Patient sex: M
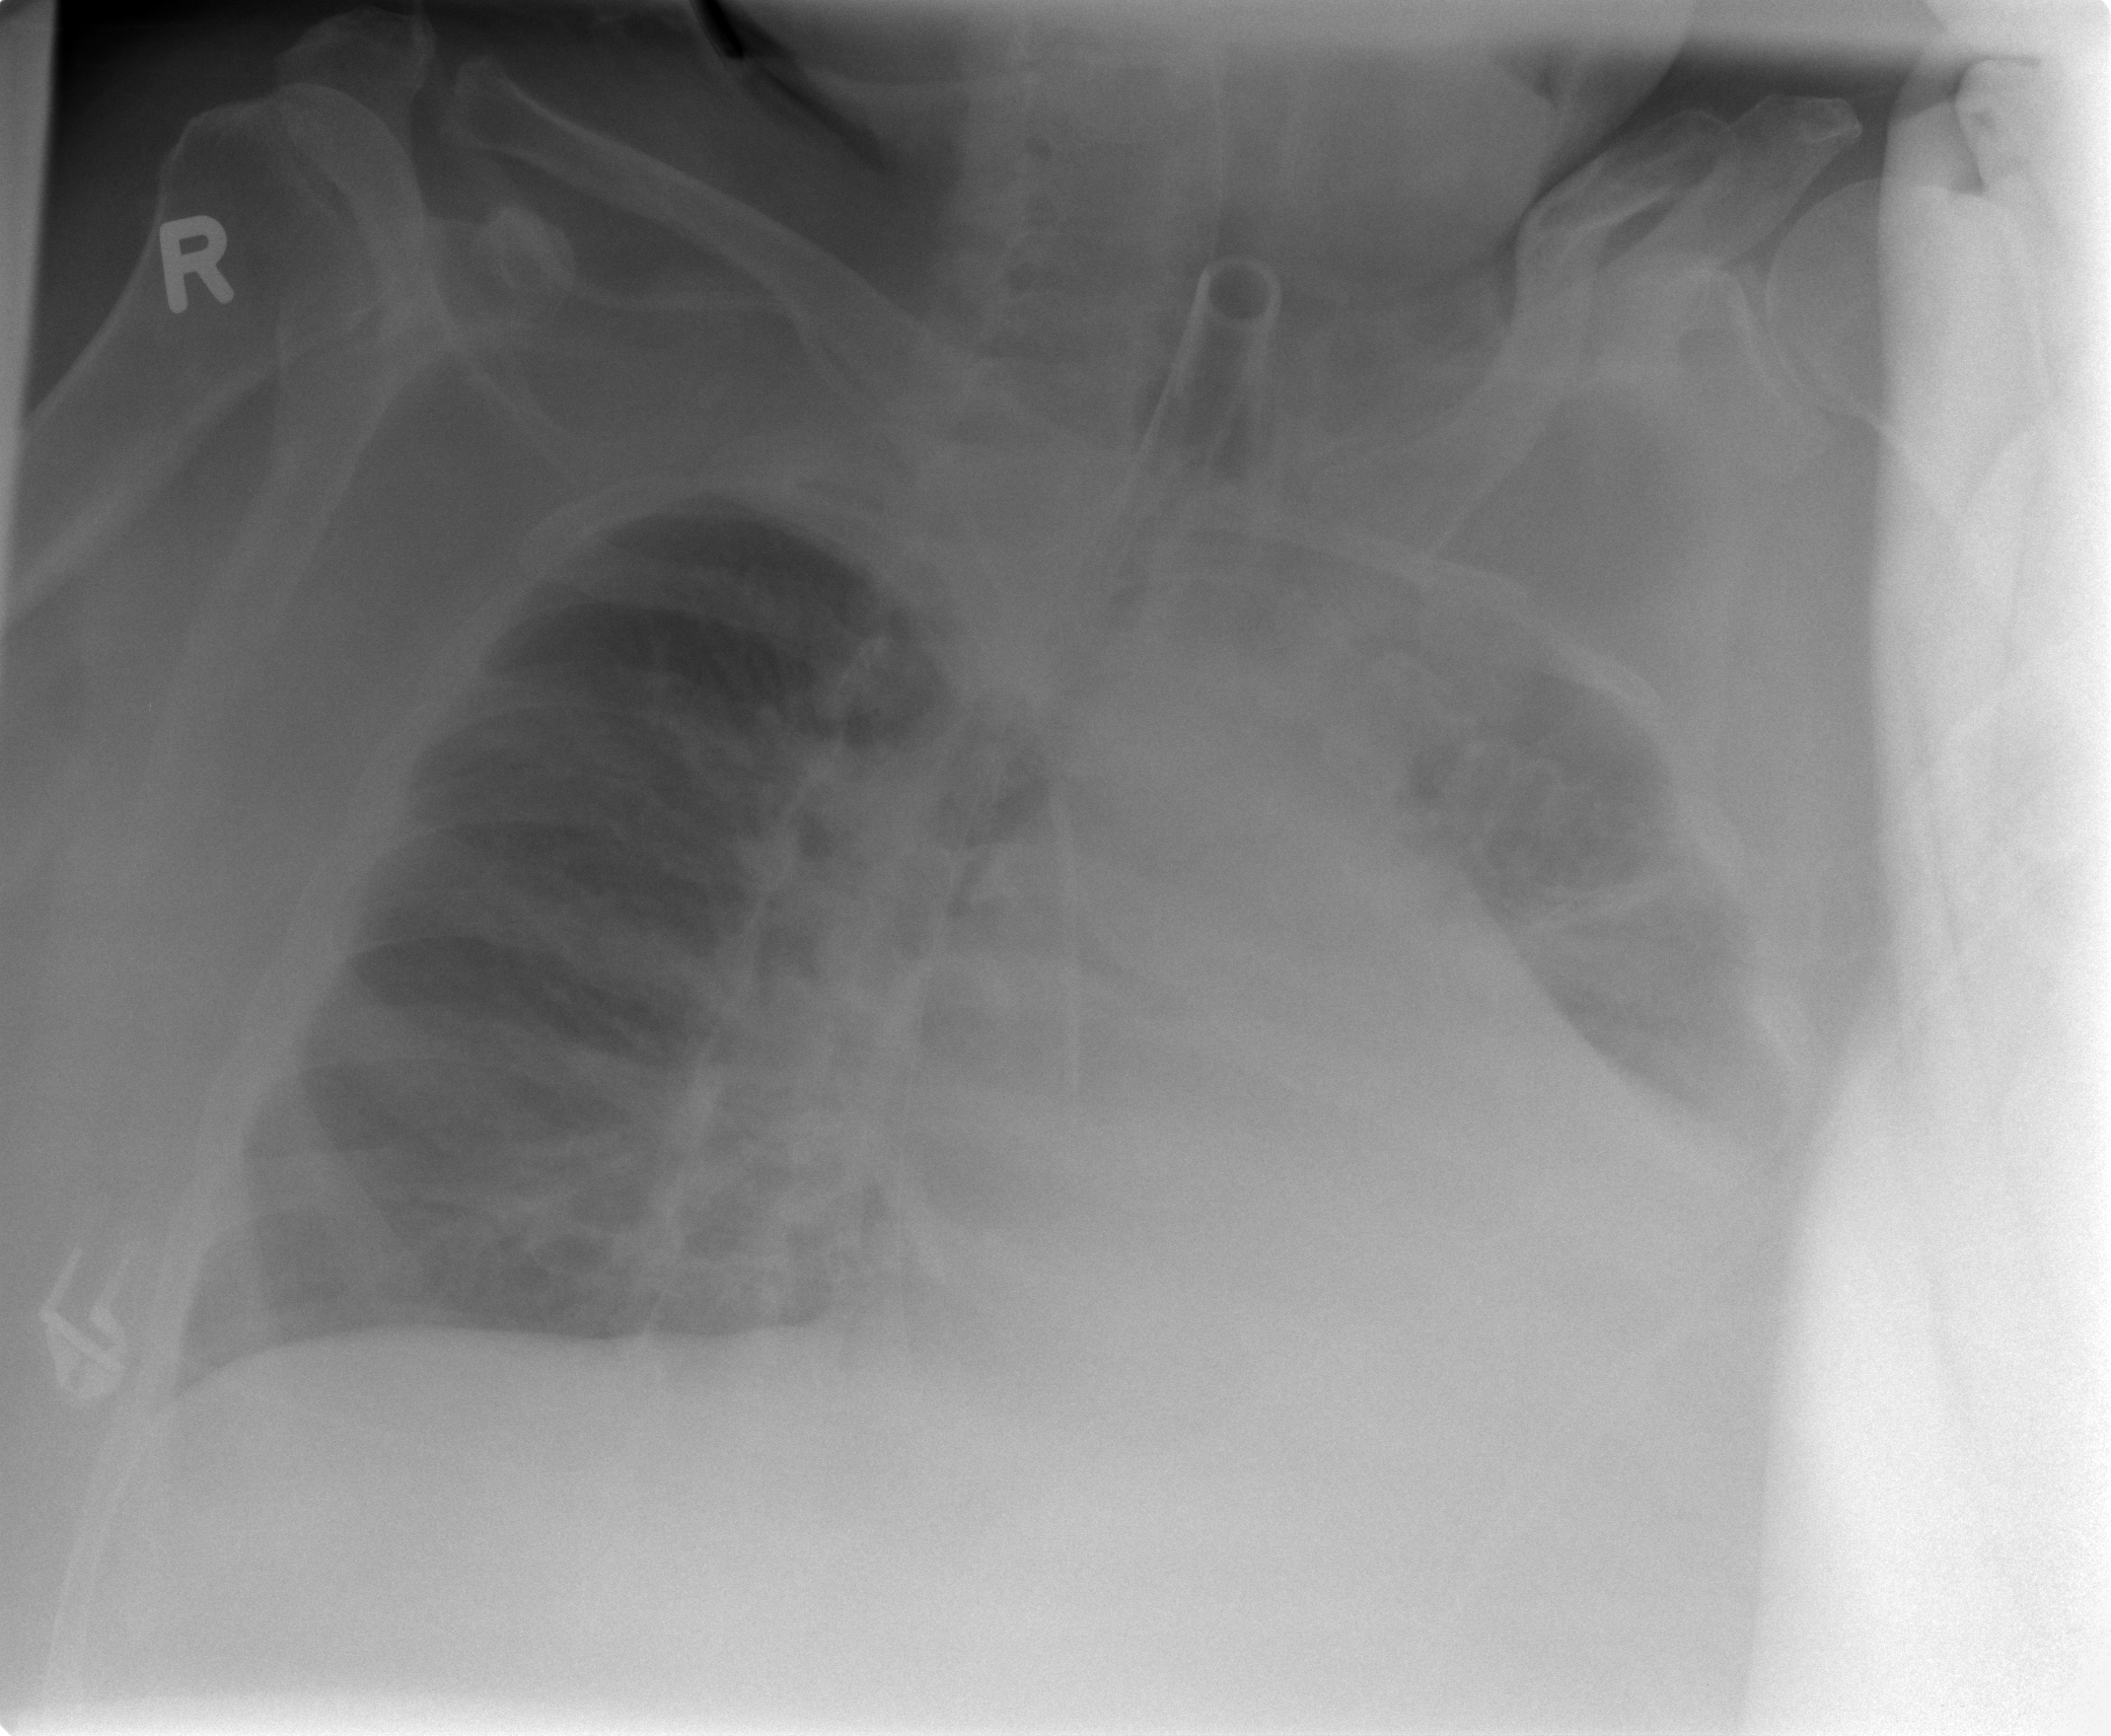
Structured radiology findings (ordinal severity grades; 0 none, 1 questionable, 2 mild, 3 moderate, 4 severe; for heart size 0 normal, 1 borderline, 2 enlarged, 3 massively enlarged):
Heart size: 3
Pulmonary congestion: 2
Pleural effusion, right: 0
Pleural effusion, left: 4
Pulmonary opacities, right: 1
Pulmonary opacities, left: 0
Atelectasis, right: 0
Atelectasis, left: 2